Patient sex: M
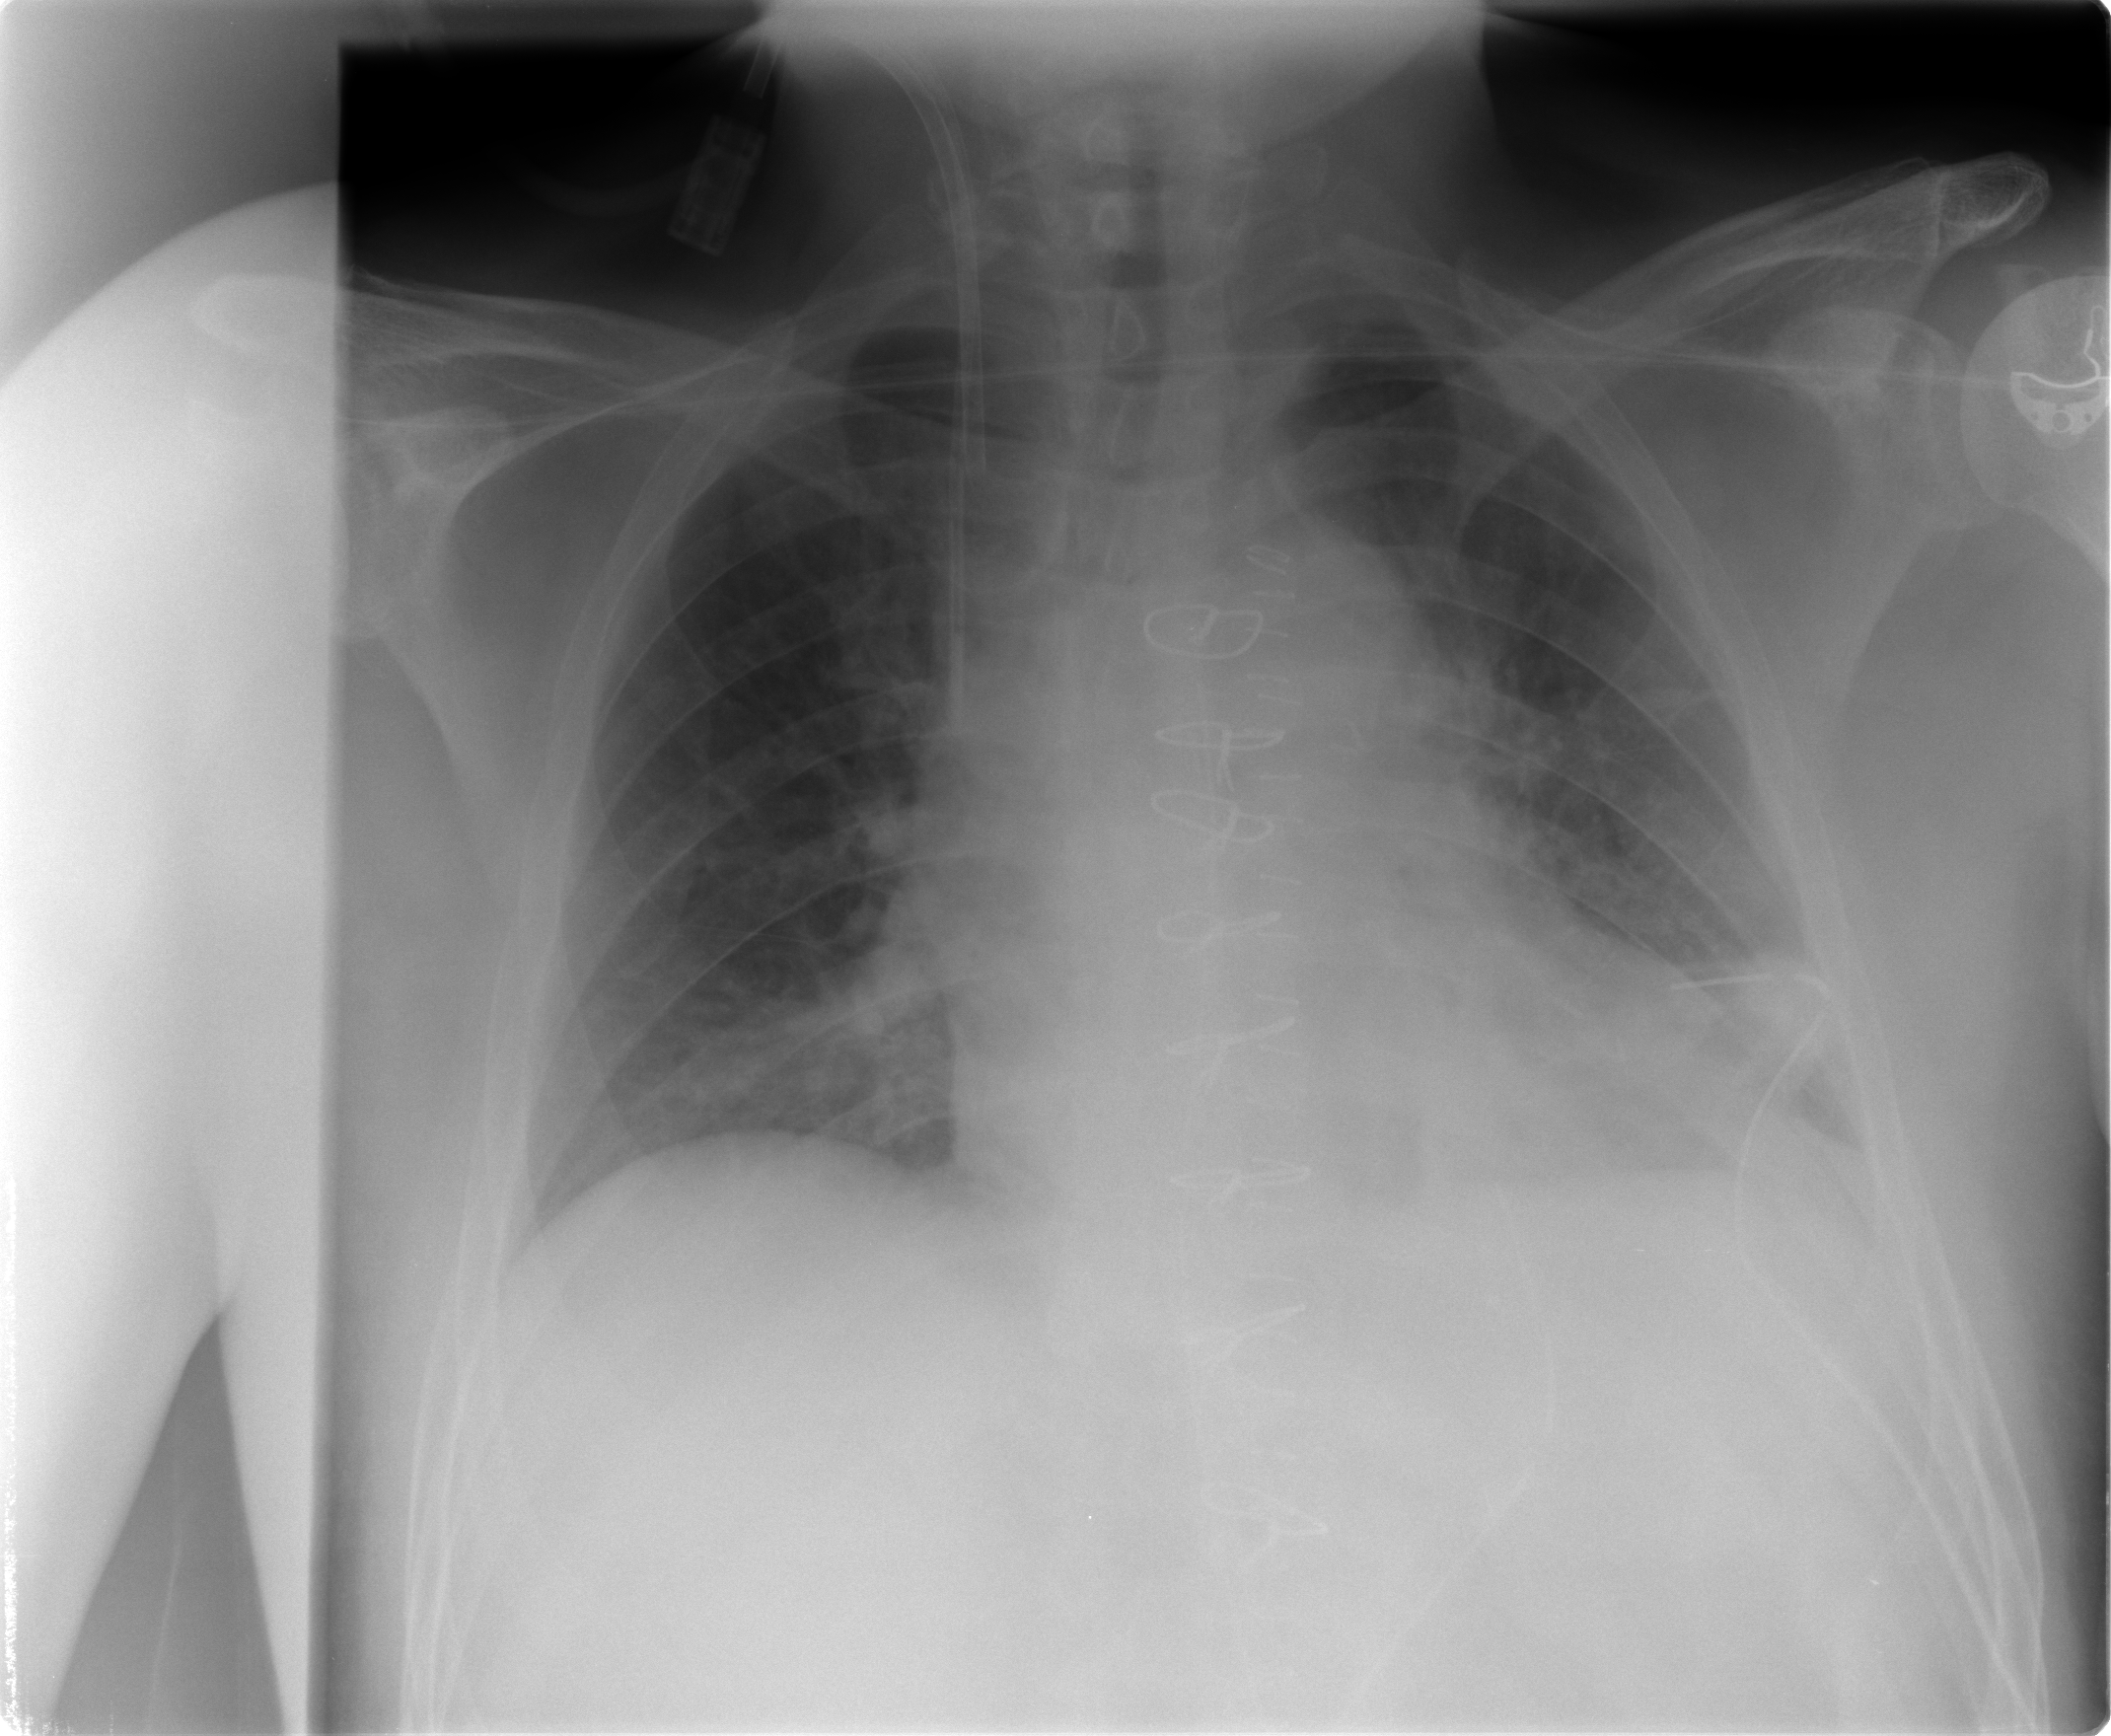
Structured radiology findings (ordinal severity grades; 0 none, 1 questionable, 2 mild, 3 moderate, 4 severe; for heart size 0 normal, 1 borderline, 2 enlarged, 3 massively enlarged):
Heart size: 0
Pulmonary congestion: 2
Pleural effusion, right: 0
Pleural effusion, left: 2
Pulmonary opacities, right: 0
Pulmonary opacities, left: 0
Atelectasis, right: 0
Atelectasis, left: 2